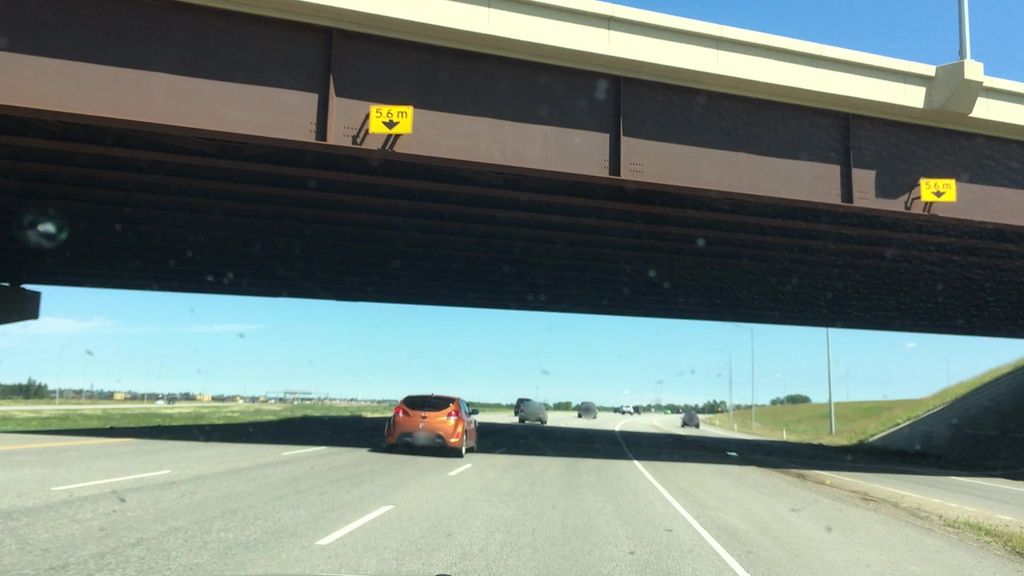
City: edmonton